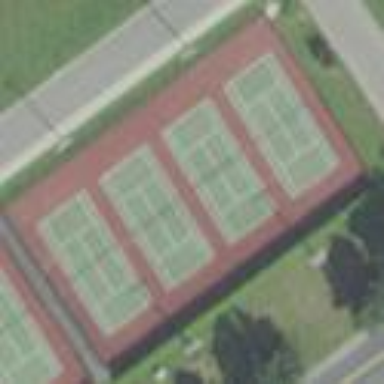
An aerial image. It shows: Tennis court in leisure pitch.